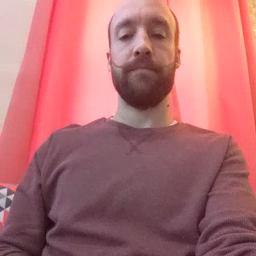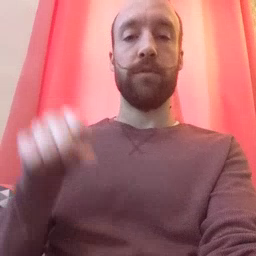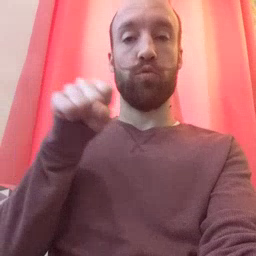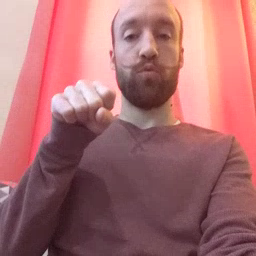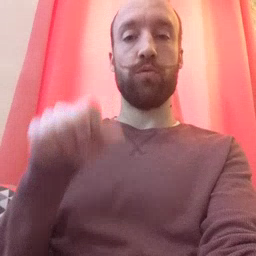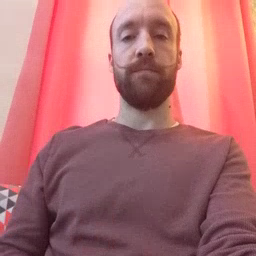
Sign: shoe